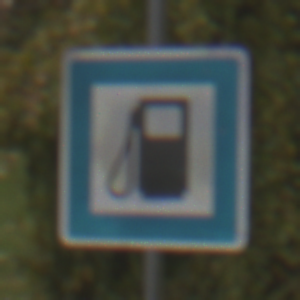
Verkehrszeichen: Tankstelle
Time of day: MorningAfternoon
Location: Outdoor (Nature)
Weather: Overcast
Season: Autumn
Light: Natural